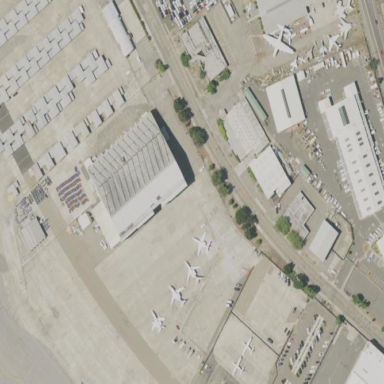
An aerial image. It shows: Collection of aircraft hangars at the airport.